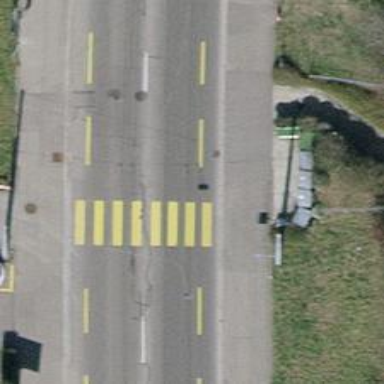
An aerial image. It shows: Marked crossing on the road.